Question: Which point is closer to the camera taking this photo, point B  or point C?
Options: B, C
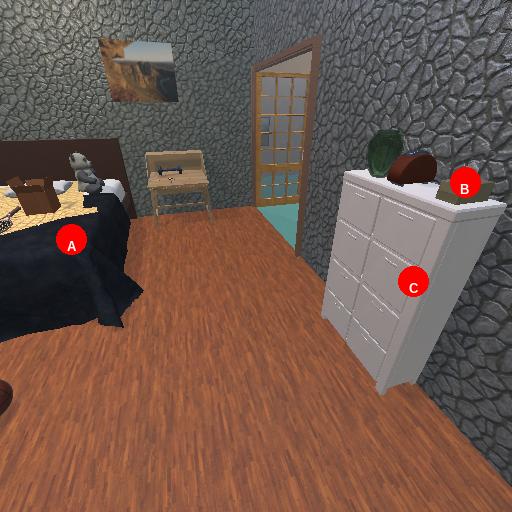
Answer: B